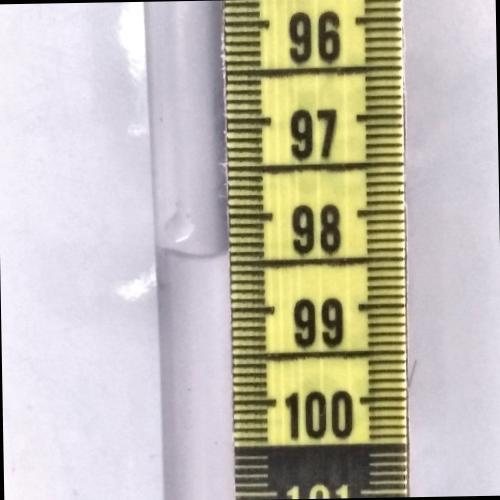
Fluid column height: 98.4 cm